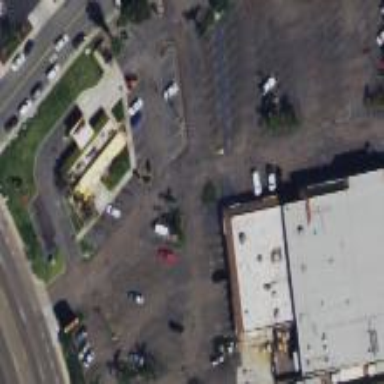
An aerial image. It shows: Retail area.